Question: I'm working on an API to import Time Statements (basically Excel sheets with working hours etc.) I have successfully read and saved the data in a BindingList(Of MyClass), but now I need to extract the time breaks in this list and put them into another separate list.
The problem is the hours need to be extracted in a specific way: I basically need the last column value of the first row, and I have to combine it with the penultimate column value of the second row to create a new record in the separate list.
The records in the separate list are differentiated by the Date.
I have tried to convert my BindingList to a DataTable to work with the row indices, but I have no idea how or where to start.
I hope I explained my problem well enough. I have also attached a screenshot with the two list structures and the way it should be handled.
I am looking forward to your ideas!

Here is my breaks class, my timestamp class is basically the same without the First Name and Last Name property:
'''
Public Class BreaksMA
Implements INotifyPropertyChanged
Private _ID As String
Public Property ID As String
Get
Return _ID
End Get
Set(value As String)
_ID = value
RaiseEvent PropertyChanged(Me, New PropertyChangedEventArgs("ID"))
End Set
End Property
Private _Date As String
Public Property DateX As String
Get
Return _Date
End Get
Set(value As String)
_Date = value
RaiseEvent PropertyChanged(Me, New PropertyChangedEventArgs("DateX"))
End Set
End Property
Private _From As String
Public Property From As String
Get
Return _From
End Get
Set(value As String)
_From = value
RaiseEvent PropertyChanged(Me, New PropertyChangedEventArgs("From"))
End Set
End Property
Private _To As String
Public Property ToX As String
Get
Return _To
End Get
Set(value As String)
_To = value
RaiseEvent PropertyChanged(Me, New PropertyChangedEventArgs("ToX"))
End Set
End Property
Public Event PropertyChanged As PropertyChangedEventHandler Implements INotifyPropertyChanged.PropertyChanged
End Class
'''
Here is my breaks list :
'''
Private _breakView As List(Of BreaksMA)
Public Property breakView As List(Of BreaksMA)
Get
Return _breakView
End Get
Set(value As List(Of BreaksMA))
_breakView = value
RaiseEvent PropertyChanged(Me, New PropertyChangedEventArgs("breakView"))
End Set
End Property
'''
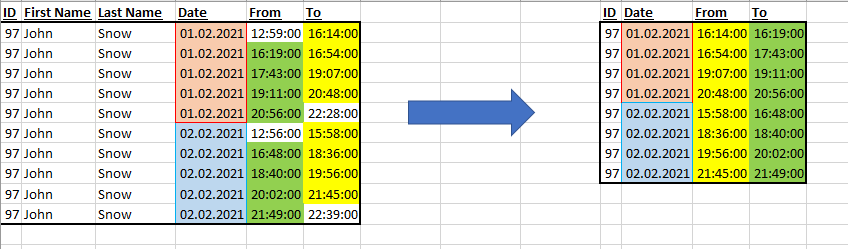
Answer: Here's a solution with no DataTables, DataSets or indices.
First, I strongly recommend that you work in DateTimes for the Dates and TimeSpans for your time stamps. If you do it that way, you can do date and time math (notice that my solution has a read-only 'Duration' property that is simply the difference between two times).
I do provide a way to get and set everything with strings, but the data is always stored in DateTimes and TimeSpans.
I don't implement 'INotifyPropertyChanged', it's not important to this solution. You can add it back in.
When I started this (between meetings a few hours ago), your question was tagged C#, and you provided no code. My C# is better than my VB - you can translate it back. It's pretty obvious that you want VB - sorry, but I'm not doing this twice. None of this is very complicated, it should be easy to transpile into VB by hand.
First I create two classes, one that represents your first grouping (BreaksMA in the code you eventually posted, 'BreakTime' in my code) and the second that represents your second grouping (I called it 'TimeStamp'). Remember, I started this before you showed your code.
Feel free to refactor the names.
'''
public class BreakTime
{
public BreakTime(int id, string firstName, string lastName, DateTime date, TimeSpan fromTime, TimeSpan toTime)
{
Id = id;
FirstName = firstName;
LastName = lastName;
Date = date;
FromTime = fromTime;
ToTime = toTime;
}
public BreakTime(int id, string firstName, string lastName, string date, string fromTime, string toTime)
{
Id = id;
FirstName = firstName;
LastName = lastName;
DateString = date;
FromTimeString = fromTime;
ToTimeString = toTime;
}
public override string ToString()
{
return $"{Id}: {FirstName} {LastName}: {DateString} From: {FromTimeString}, To: {ToTimeString}";
}
private const string DateFormat = "dd.MM.yyyy";
private const string ToFromFormat = @"hh\:mm\:ss";
public int Id { get; set; }
public string FirstName { get; set; }
public string LastName { get; set; }
public DateTime Date { get; set; }
public string DateString
{
get => Date.ToString(DateFormat);
set => Date = DateTime.ParseExact(value, DateFormat, CultureInfo.InvariantCulture);
}
public TimeSpan FromTime { get; set; }
public string FromTimeString
{
get => FromTime.ToString(ToFromFormat);
set => FromTime = TimeSpan.ParseExact(value, ToFromFormat, CultureInfo.InvariantCulture);
}
public TimeSpan ToTime { get; set; }
public string ToTimeString
{
get => ToTime.ToString(ToFromFormat);
set => ToTime = TimeSpan.ParseExact(value, ToFromFormat, CultureInfo.InvariantCulture);
}
}
'''
Note that you can get or set the date time-ish values either with the correct type (a DateTime or a TimeSpan) or a string.
The other type is basically the same idea, without the name information. You might want to use inheritance for this, but I just used copy/paste:
'''
public class TimeStamp
{
public TimeStamp()
{
//everything gets set to default
}
public TimeStamp(int id, DateTime date, TimeSpan fromTime, TimeSpan toTime)
{
Id = id;
Date = date;
FromTime = fromTime;
ToTime = toTime;
}
public TimeStamp(int id, string date, string fromTime, string toTime)
{
Id = id;
DateString = date;
FromTimeString = fromTime;
ToTimeString = toTime;
}
public override string ToString()
{
return $"{Id}: {DateString} From: {FromTimeString}, To: {ToTimeString}, Duration: {Duration}";
}
private const string DateFormat = "MM.dd.yyyy";
private const string ToFromFormat = @"hh\:mm\:ss";
public int Id { get; set; }
public DateTime Date { get; set; }
public string DateString
{
get => Date.ToString(DateFormat);
set => Date = DateTime.ParseExact(value, DateFormat, CultureInfo.InvariantCulture);
}
public TimeSpan FromTime { get; set; }
public string FromTimeString
{
get => FromTime.ToString(ToFromFormat);
set => FromTime = TimeSpan.ParseExact(value, ToFromFormat, CultureInfo.InvariantCulture);
}
public TimeSpan ToTime { get; set; }
public string ToTimeString
{
get => ToTime.ToString(ToFromFormat);
set => ToTime = TimeSpan.ParseExact(value, ToFromFormat, CultureInfo.InvariantCulture);
}
public TimeSpan Duration => ToTime - FromTime;
public string DurationString => Duration.ToString(ToFromFormat);
}
'''
Other than the Name information, the only other significant difference is that the second class has a default constructor.
Note that I override 'ToString' in each class. This is very handy for debugging.
Now I initialize a list of the first type
>
When you do something like this, include your data in some text format. Half the effort in this answer involved retyping your data
'''
public static List<BreakTime> Initialize()
{
var returnedBreakTimes = new List<BreakTime>
{
new BreakTime(97, "John", "Snow", new DateTime(2021, 2, 1), new TimeSpan(12, 59, 0), new TimeSpan(16, 14, 0) ),
new BreakTime(97, "John", "Snow", new DateTime(2021, 2, 1), new TimeSpan(16, 19, 0), new TimeSpan(16, 54, 0) ),
new BreakTime(97, "John", "Snow", new DateTime(2021, 2, 1), new TimeSpan(17, 43, 0), new TimeSpan(19, 07, 0) ),
new BreakTime(97, "John", "Snow", new DateTime(2021, 2, 1), new TimeSpan(19, 11, 0), new TimeSpan(20, 48, 0) ),
new BreakTime(97, "John", "Snow", new DateTime(2021, 2, 1), new TimeSpan(20, 56, 0), new TimeSpan(22, 48, 0) ),
//do the second day using strings (to test things out)
new BreakTime(97, "John", "Snow", "02.02.2021", "12:56:00", "15:58:00" ),
new BreakTime(97, "John", "Snow", "02.02.2021", "16:48:00", "18:36:00" ),
new BreakTime(97, "John", "Snow", "02.02.2021", "18:40:00", "19:56:00" ),
new BreakTime(97, "John", "Snow", "02.02.2021", "20:02:00", "21:45:00" ),
new BreakTime(97, "John", "Snow", "02.02.2021", "21:49:00", "22:39:00" ),
};
#if DEBUG
foreach (var item in returnedBreakTimes)
{
Debug.WriteLine(item);
}
#endif
return returnedBreakTimes;
}
'''
Notice that I use both Date/Times and string to initialize things. That way I can make sure that I'm interpreting the formats correctly, etc.
Finally, I get to the part you are interested in, parsing through the data on the left of your excel sheet and coming up with the data on the right. To do this, I walk through the initial data and fabricate the final data by deciding if the day has changed, etc. The code is not very complicated.
It looks like this:
'''
public static List<TimeStamp> ParseFromBreakTimes(List<BreakTime> breakTimes)
{
var listToReturn = new List<TimeStamp>();
var currentDate = default(DateTime);
var previousToTime = default(TimeSpan);
foreach (var breakTime in breakTimes)
{
if (breakTime.Date != currentDate) //change in date
{
previousToTime = new TimeSpan();
}
if (previousToTime != default(TimeSpan))
{
listToReturn.Add(new TimeStamp(breakTime.Id, breakTime.Date, previousToTime, breakTime.FromTime));
}
previousToTime = breakTime.ToTime;
currentDate = breakTime.Date;
}
return listToReturn;
}
'''
To test it, I added this code to the '#if DEBUG' block in the 'Initialize' routine:
'''
var timestamps = ParseFromBreakTimes(returnedBreakTimes);
foreach (var item in timestamps)
{
Debug.WriteLine(item);
}
'''
When it runs, the output looks like this (note, I added the 'Duration' as a test/demo):
'''
97: John Snow: 01.02.2021 From: 12:59:00, To: 16:14:00
97: John Snow: 01.02.2021 From: 16:19:00, To: 16:54:00
97: John Snow: 01.02.2021 From: 17:43:00, To: 19:07:00
97: John Snow: 01.02.2021 From: 19:11:00, To: 20:48:00
97: John Snow: 01.02.2021 From: 20:56:00, To: 22:48:00
97: John Snow: 02.02.2021 From: 12:56:00, To: 15:58:00
97: John Snow: 02.02.2021 From: 16:48:00, To: 18:36:00
97: John Snow: 02.02.2021 From: 18:40:00, To: 19:56:00
97: John Snow: 02.02.2021 From: 20:02:00, To: 21:45:00
97: John Snow: 02.02.2021 From: 21:49:00, To: 22:39:00
97: 02.01.2021 From: 16:14:00, To: 16:19:00, Duration: 00:05:00
97: 02.01.2021 From: 16:54:00, To: 17:43:00, Duration: 00:49:00
97: 02.01.2021 From: 19:07:00, To: 19:11:00, Duration: 00:04:00
97: 02.01.2021 From: 20:48:00, To: 20:56:00, Duration: 00:08:00
97: 02.02.2021 From: 15:58:00, To: 16:48:00, Duration: 00:50:00
97: 02.02.2021 From: 18:36:00, To: 18:40:00, Duration: 00:04:00
97: 02.02.2021 From: 19:56:00, To: 20:02:00, Duration: 00:06:00
97: 02.02.2021 From: 21:45:00, To: 21:49:00, Duration: 00:04:00
'''